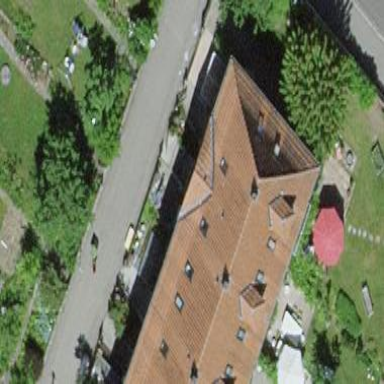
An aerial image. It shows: Residential building with gabled roof made of maroon roof tiles. The roof is oriented across the building.